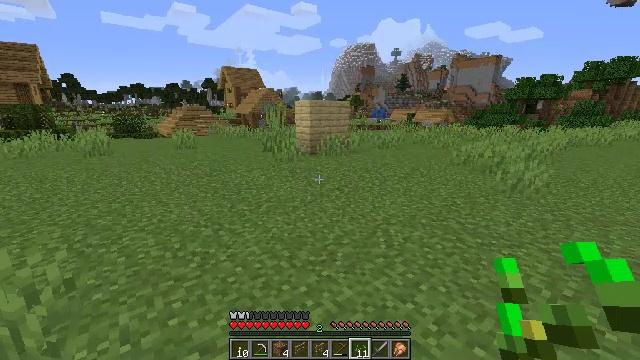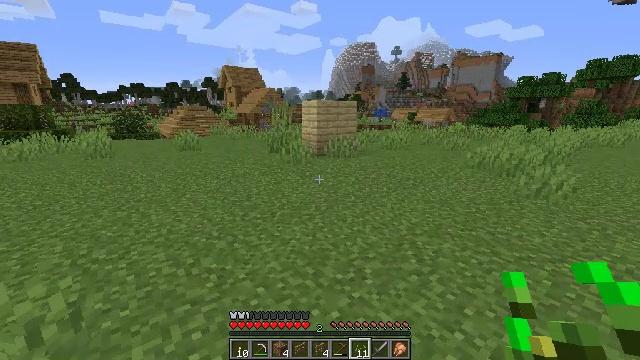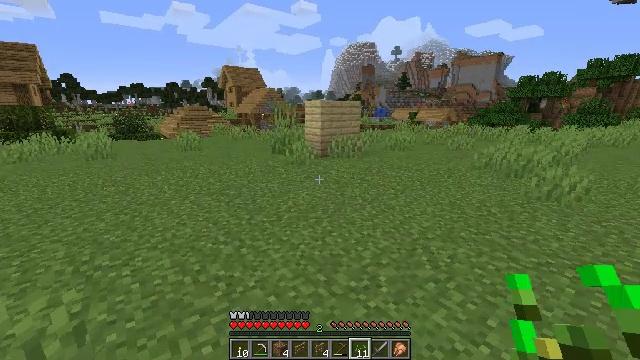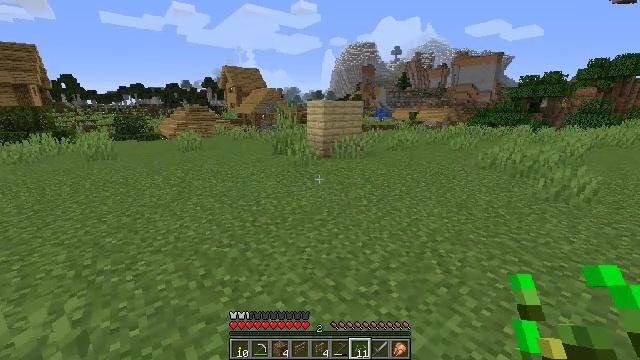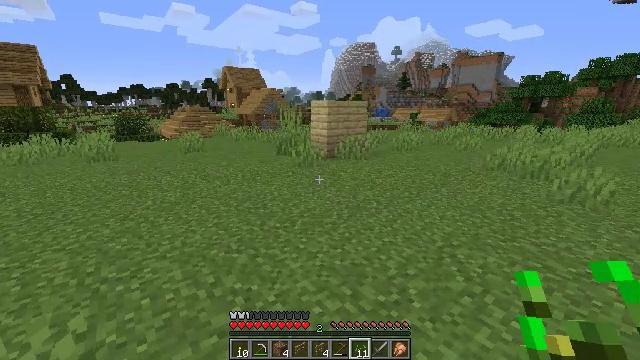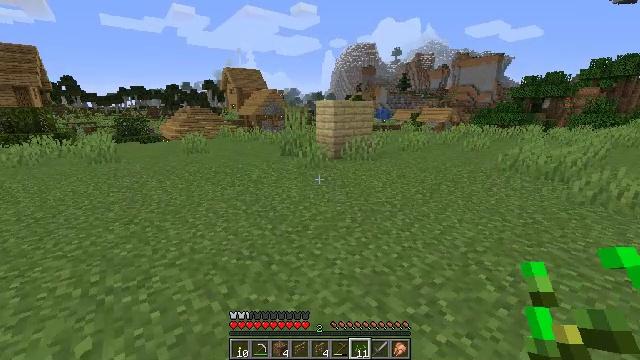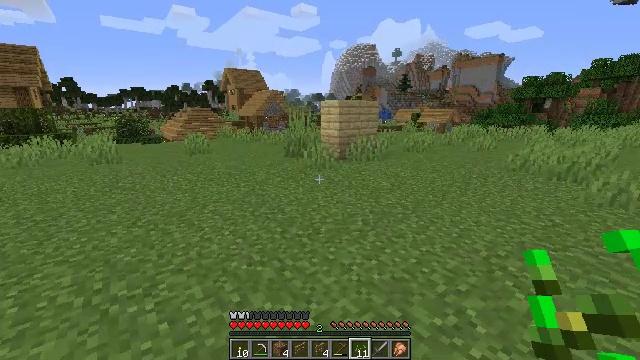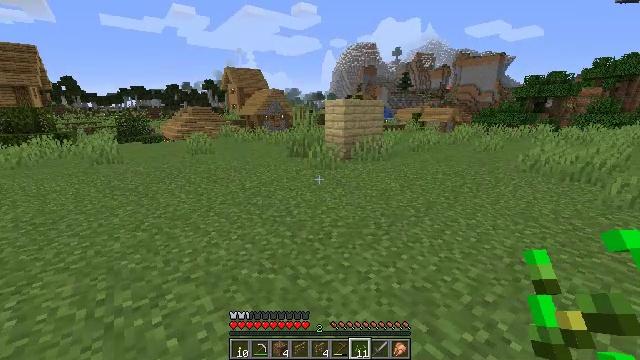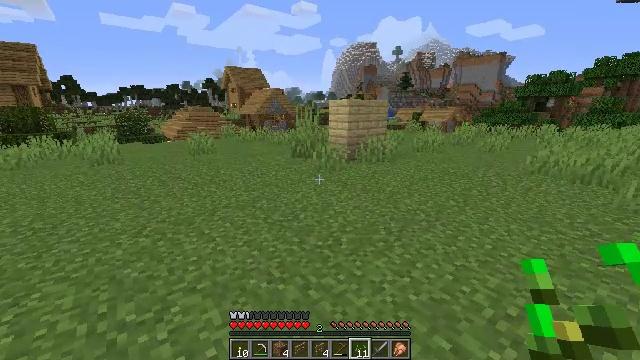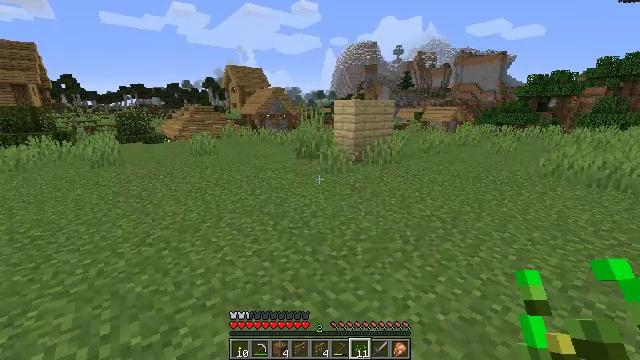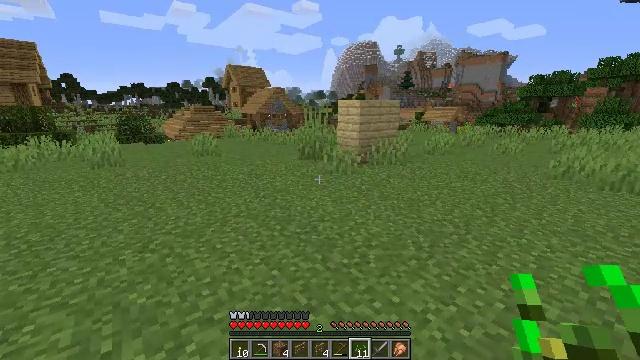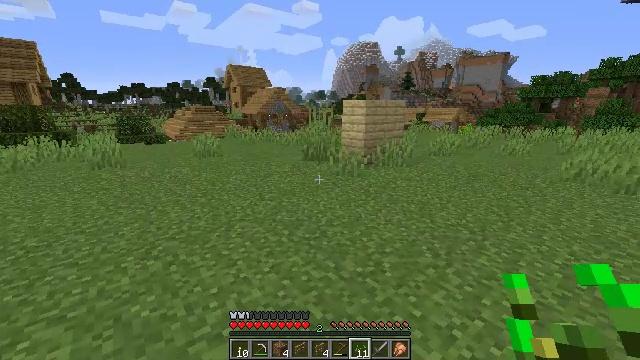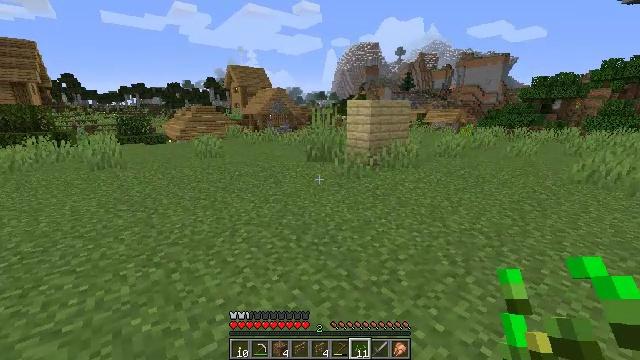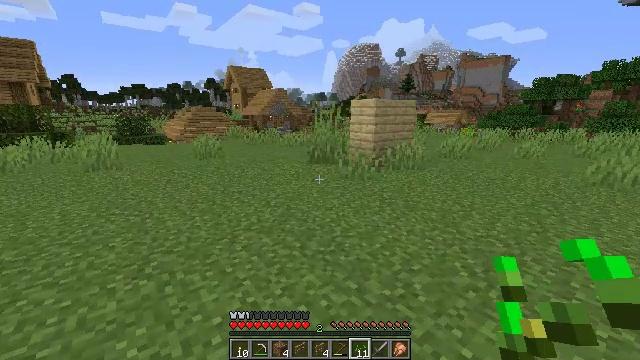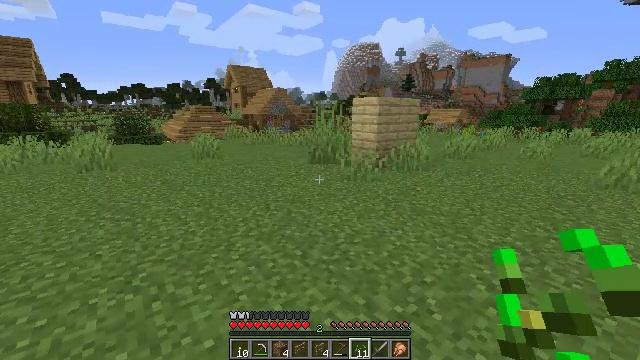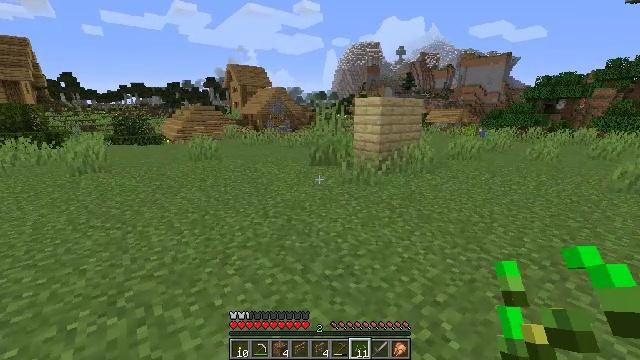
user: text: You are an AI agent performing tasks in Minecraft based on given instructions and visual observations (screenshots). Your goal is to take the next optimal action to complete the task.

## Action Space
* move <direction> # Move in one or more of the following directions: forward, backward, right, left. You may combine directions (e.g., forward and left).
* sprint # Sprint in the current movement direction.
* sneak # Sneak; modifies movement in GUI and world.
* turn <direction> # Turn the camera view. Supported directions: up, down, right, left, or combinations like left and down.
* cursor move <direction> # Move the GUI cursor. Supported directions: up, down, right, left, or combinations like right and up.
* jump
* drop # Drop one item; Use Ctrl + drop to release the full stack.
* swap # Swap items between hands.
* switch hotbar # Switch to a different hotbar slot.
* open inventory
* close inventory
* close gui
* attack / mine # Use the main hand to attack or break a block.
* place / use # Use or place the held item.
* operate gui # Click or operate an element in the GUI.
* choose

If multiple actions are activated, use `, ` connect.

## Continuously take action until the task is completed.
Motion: motion action
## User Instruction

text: Gather carrots from the field.
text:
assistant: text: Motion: move forward and move left
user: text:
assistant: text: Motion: move forward and move left
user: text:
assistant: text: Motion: move forward and move left
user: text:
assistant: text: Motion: move forward and move left
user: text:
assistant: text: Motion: move forward and move left
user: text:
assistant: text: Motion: move forward and move left
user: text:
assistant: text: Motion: move forward and move left
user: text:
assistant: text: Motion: move forward and move left
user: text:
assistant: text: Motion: move forward and move left
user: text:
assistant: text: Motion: move forward and move left
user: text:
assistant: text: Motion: move forward and move left
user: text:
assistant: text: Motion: move forward
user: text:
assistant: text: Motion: move forward
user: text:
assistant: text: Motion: move forward
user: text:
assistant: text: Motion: move forward
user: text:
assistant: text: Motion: move forward
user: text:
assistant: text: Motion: move forward
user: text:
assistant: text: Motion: move forward
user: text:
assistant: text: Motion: move forward
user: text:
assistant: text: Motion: move forward
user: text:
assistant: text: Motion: move forward
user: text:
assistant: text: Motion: move forward
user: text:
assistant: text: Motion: move forward
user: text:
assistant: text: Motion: move forward
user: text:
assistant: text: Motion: move forward
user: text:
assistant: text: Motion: move forward
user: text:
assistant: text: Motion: move forward
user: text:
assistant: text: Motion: move forward
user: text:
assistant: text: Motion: move forward
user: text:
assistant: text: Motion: move forward